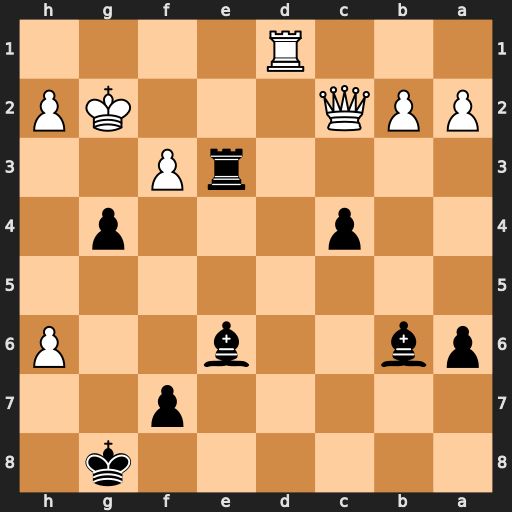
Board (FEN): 6k1/5p2/pb2b2P/8/2p3p1/4rP2/PPQ3KP/3R4
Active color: b
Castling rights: -
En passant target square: -
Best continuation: gxf3+ Kg3 f2+ Kf4 Rd3